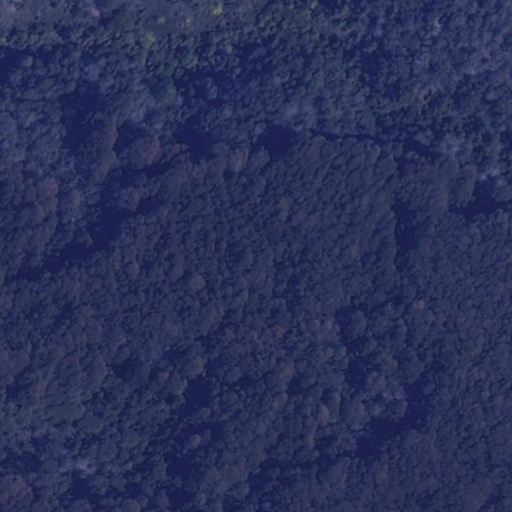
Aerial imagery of ridge(s) in Hawaii named Hikimoe Ridge containing only unknown